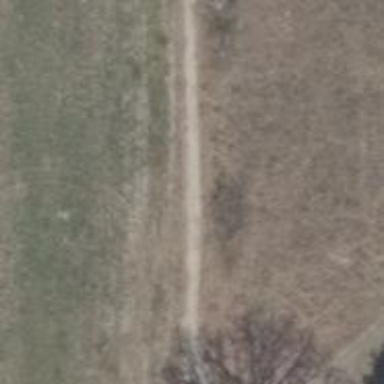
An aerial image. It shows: Path covered with grass.